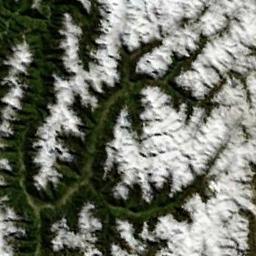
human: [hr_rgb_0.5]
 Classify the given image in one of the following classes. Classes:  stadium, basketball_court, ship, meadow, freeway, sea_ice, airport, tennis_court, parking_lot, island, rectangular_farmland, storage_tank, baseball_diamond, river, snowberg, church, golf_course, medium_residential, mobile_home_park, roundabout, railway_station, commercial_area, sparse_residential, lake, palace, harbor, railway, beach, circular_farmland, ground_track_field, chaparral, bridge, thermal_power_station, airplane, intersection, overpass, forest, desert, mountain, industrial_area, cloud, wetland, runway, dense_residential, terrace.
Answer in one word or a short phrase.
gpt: snowberg